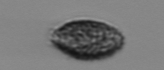
Label: Pseudochattonella_farcimen